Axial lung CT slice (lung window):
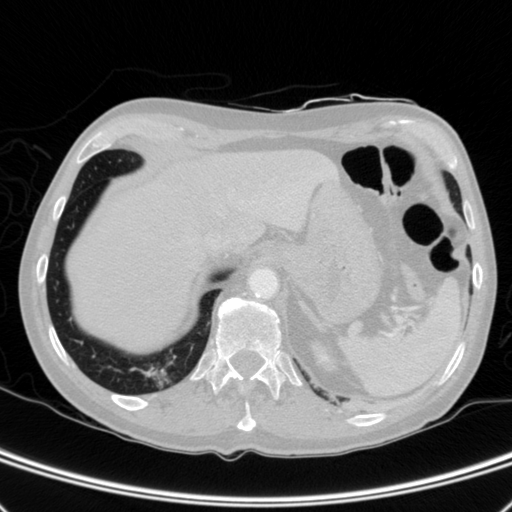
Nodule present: no